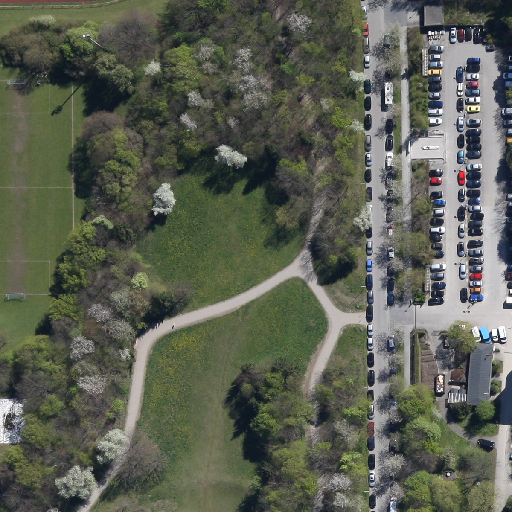
Referring expression: vehicle in the parking area